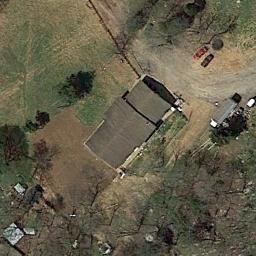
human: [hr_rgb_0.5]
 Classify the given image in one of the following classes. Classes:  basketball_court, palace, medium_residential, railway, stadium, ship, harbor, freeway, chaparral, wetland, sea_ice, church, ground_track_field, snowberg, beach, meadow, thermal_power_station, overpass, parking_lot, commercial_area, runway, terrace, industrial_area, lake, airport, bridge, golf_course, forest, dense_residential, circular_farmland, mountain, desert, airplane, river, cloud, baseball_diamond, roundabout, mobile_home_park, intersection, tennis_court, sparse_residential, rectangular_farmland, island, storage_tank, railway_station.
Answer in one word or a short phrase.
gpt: sparse_residential